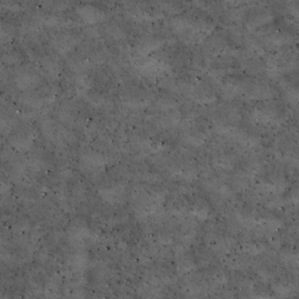
Label: non_frost